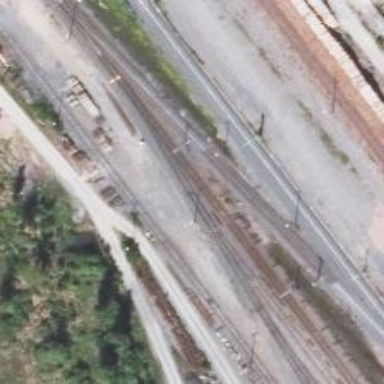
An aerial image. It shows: Wedge is used for the railway derail.